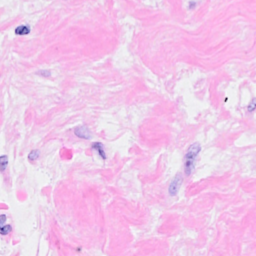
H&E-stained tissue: Breast